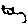
Label: cat